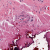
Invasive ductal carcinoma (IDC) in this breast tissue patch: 0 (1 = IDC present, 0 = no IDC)